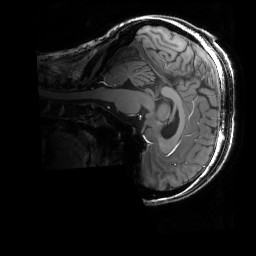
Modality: T1w
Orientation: sagittal
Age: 28
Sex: female
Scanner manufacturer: siemens
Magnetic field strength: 6.98 T
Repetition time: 3 s
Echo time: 0.00388 s